Interaction volume radius: 5 \u00c5
Interaction volume height: 40 \u00c5
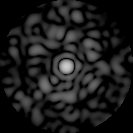
Disorder parameter: 0.8322